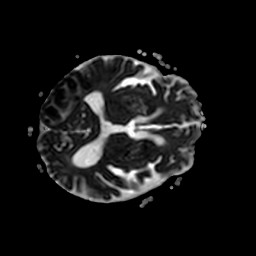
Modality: ADC
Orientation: axial
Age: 78
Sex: male
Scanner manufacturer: philips
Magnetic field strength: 3 T
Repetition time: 4.584 s
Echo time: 0.07305 s